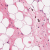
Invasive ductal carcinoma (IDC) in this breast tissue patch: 0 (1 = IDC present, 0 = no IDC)